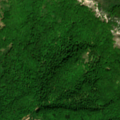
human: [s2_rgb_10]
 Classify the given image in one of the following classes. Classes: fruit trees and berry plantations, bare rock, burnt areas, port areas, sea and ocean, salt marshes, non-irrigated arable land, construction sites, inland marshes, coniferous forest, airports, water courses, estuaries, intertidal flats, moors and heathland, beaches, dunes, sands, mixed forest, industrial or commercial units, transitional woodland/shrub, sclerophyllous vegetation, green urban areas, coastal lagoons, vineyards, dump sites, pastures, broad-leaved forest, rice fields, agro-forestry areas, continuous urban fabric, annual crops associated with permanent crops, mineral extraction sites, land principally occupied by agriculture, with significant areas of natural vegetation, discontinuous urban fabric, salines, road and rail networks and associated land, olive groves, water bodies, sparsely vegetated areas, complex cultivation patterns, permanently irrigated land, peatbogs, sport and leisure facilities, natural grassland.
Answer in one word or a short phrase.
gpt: land principally occupied by agriculture, with significant areas of natural vegetation, broad-leaved forest, natural grassland, transitional woodland/shrub